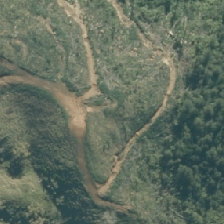
Land cover: low_producing_grassland